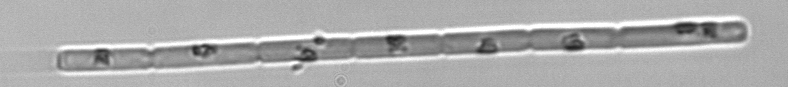
Label: Guinardia_delicatula